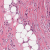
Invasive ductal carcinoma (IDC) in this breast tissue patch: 1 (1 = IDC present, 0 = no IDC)